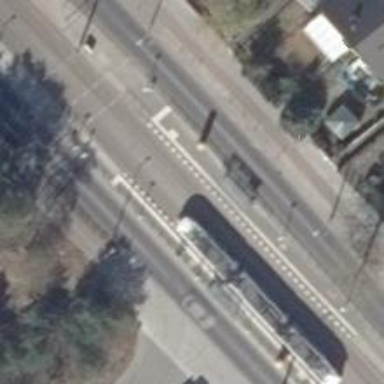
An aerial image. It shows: Tram stop position for public transport.